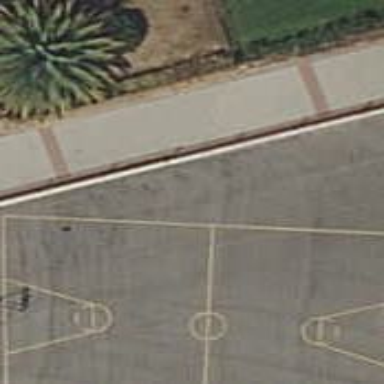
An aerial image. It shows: Basketball court on pitch.